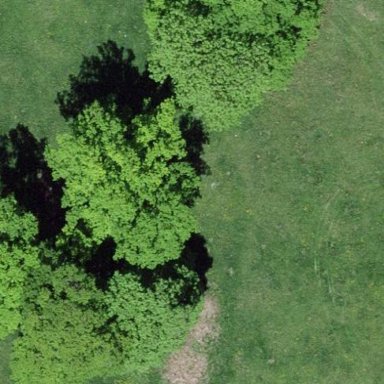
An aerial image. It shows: Forest with broadleaved trees that are deciduous.